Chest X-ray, PA view. Patient: 75 years old, sex F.
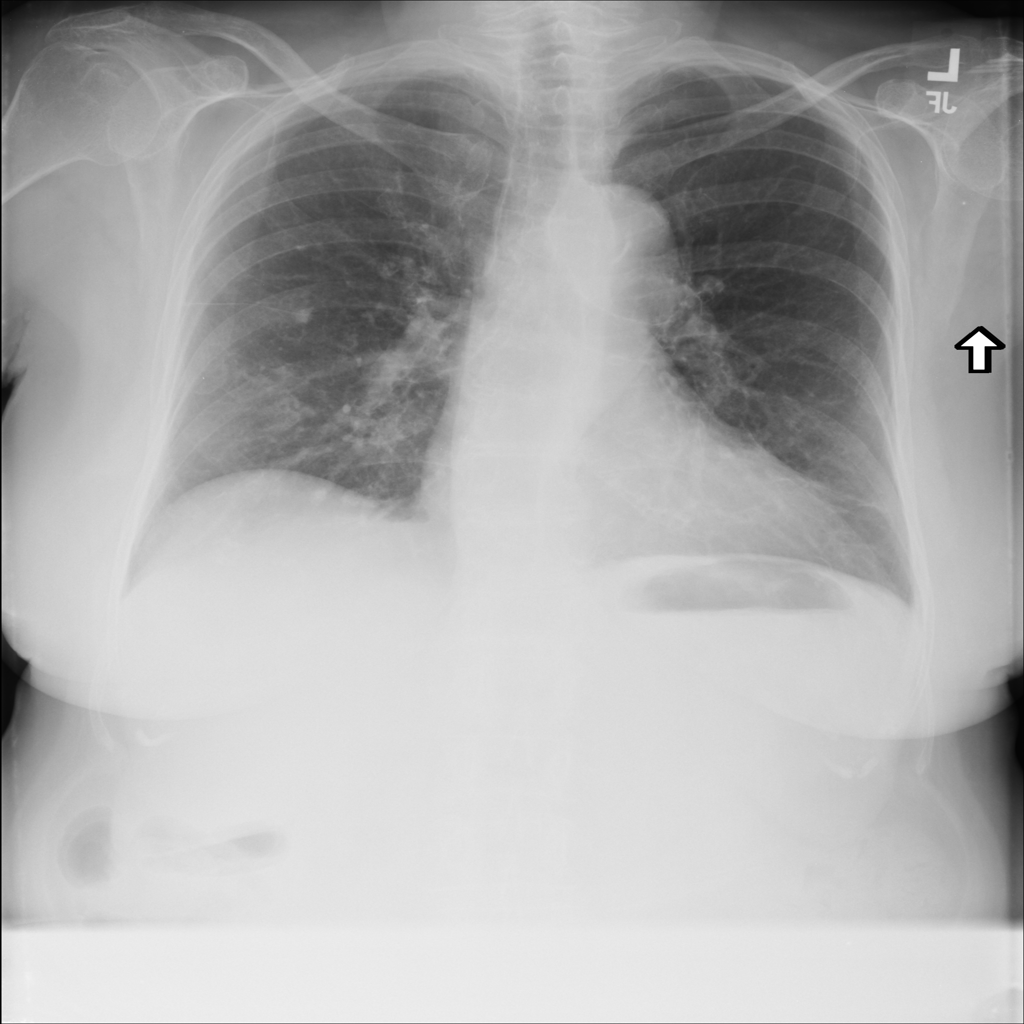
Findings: Atelectasis, Cardiomegaly, Effusion, Nodule